Interaction volume radius: 5 \u00c5
Interaction volume height: 15 \u00c5
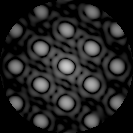
Disorder parameter: 0.05492